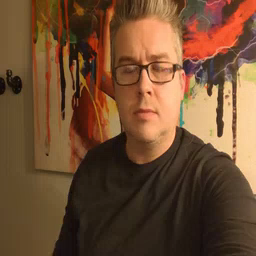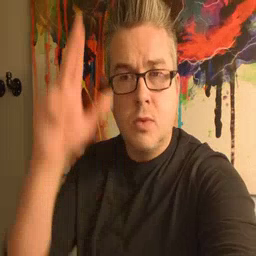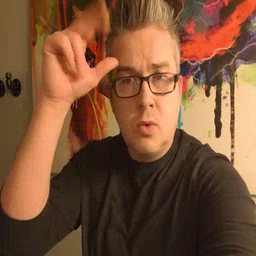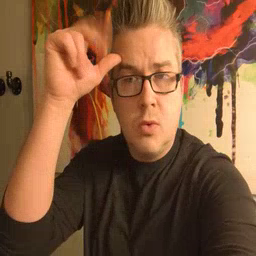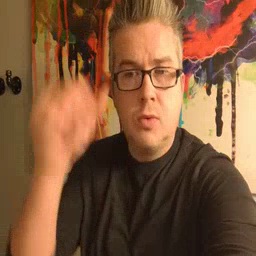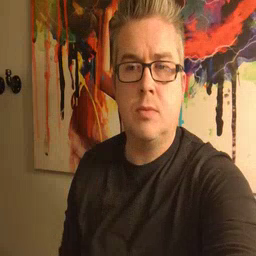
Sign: horse